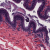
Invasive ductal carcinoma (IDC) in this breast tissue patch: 0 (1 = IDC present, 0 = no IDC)